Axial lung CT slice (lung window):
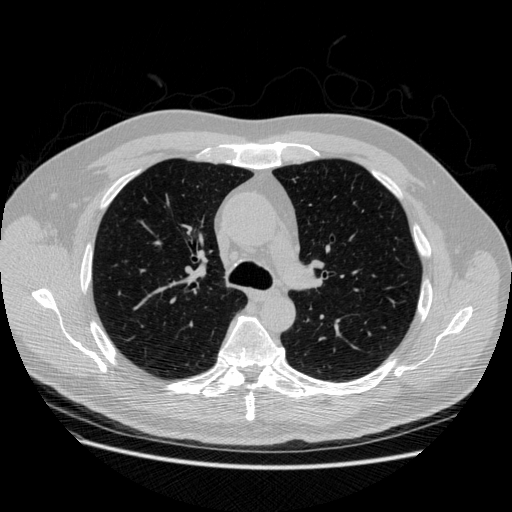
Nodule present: no